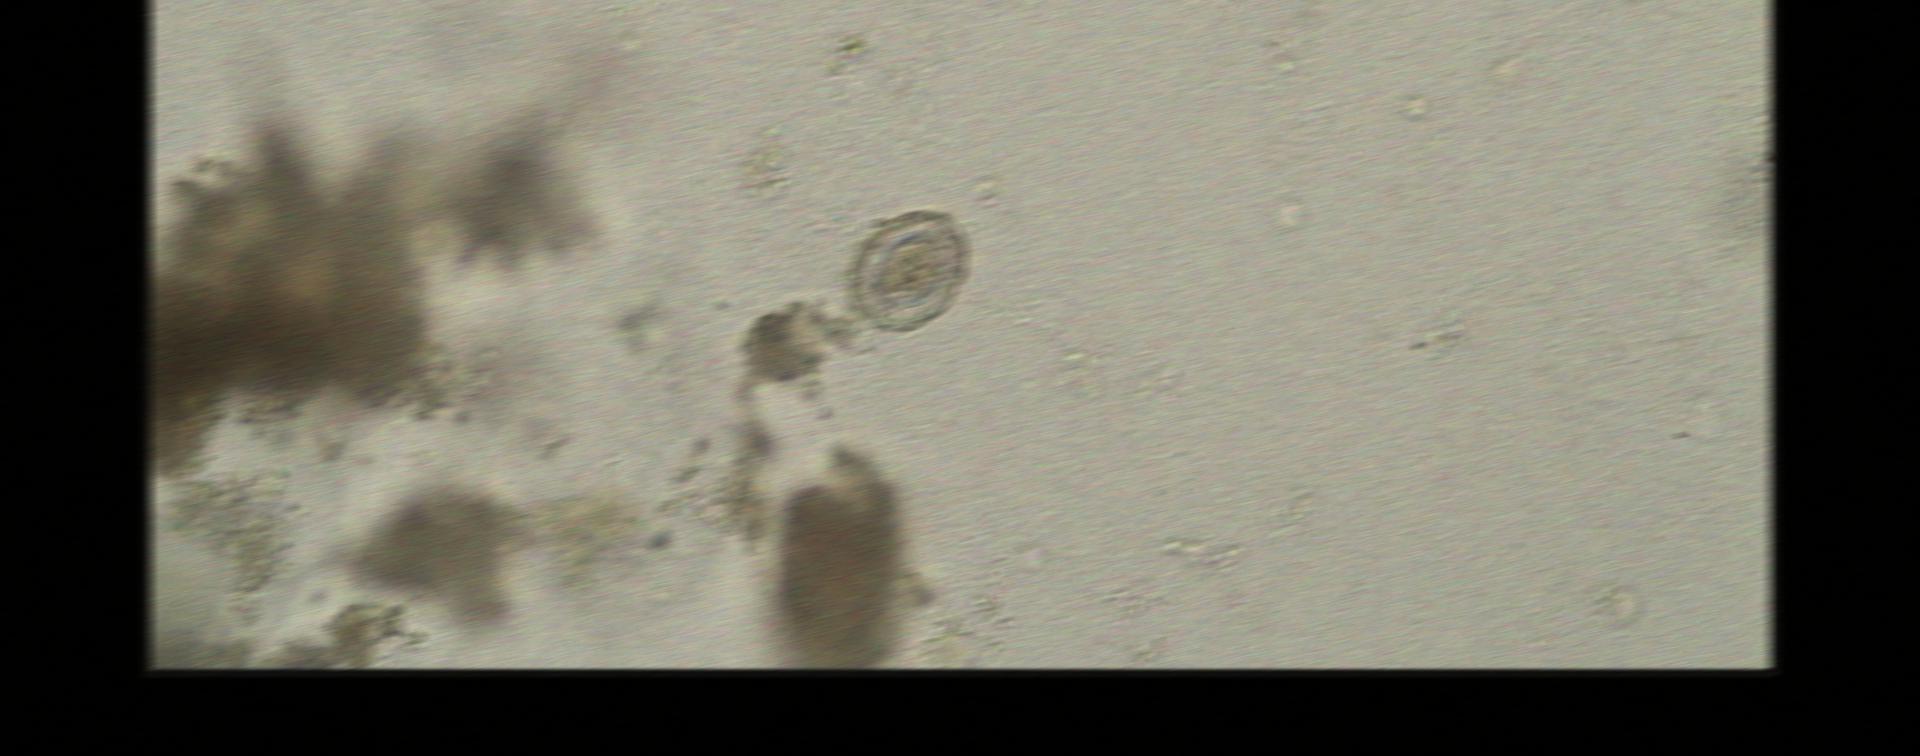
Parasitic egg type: Hymenolepis nana